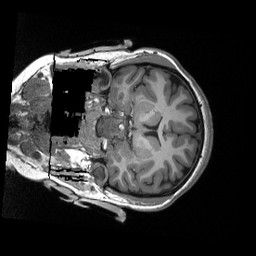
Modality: T1w
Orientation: coronal
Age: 22
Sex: female
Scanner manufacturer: siemens
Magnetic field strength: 3 T
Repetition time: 2.3 s
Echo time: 0.00298 s